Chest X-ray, PA view. Patient: 24 years old, sex M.
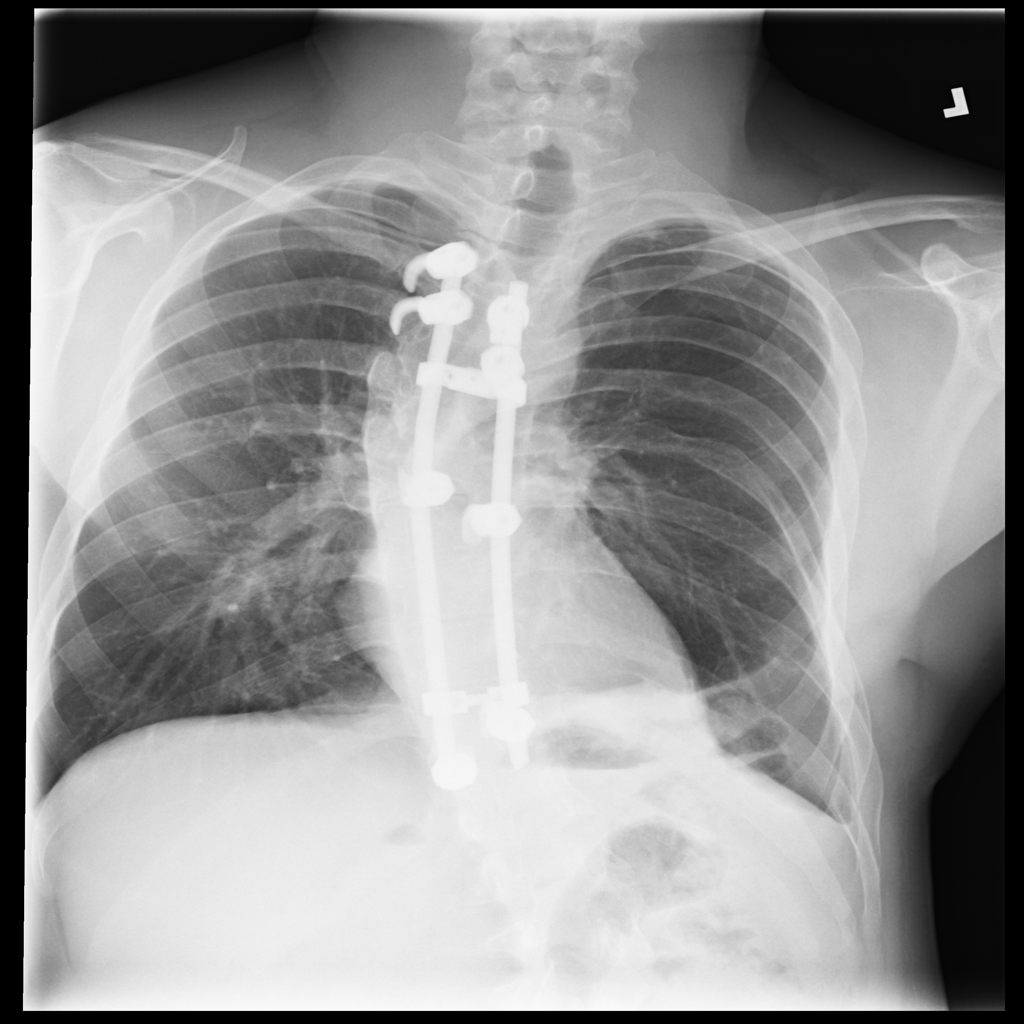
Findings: Pleural_Thickening